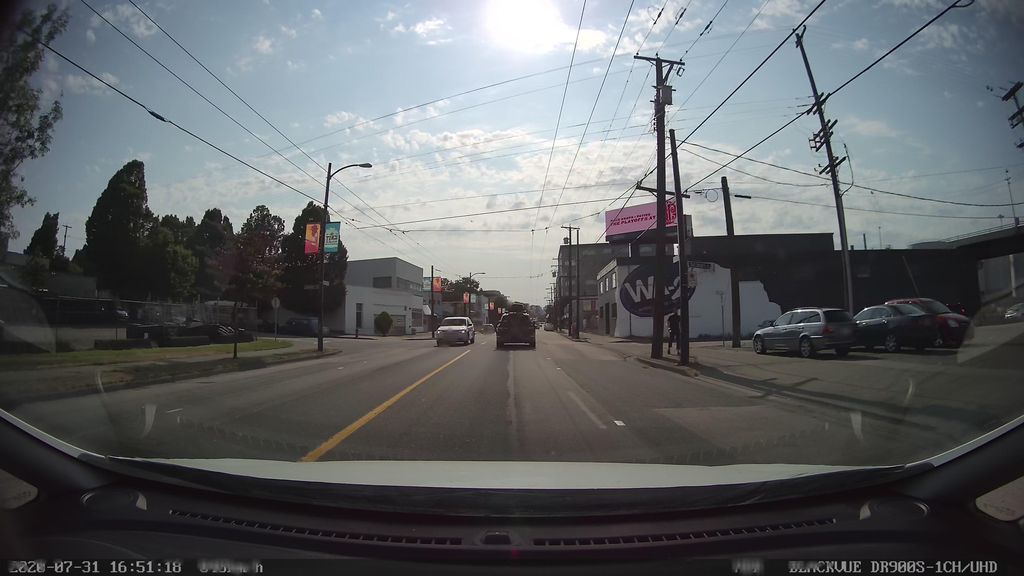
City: vancouver